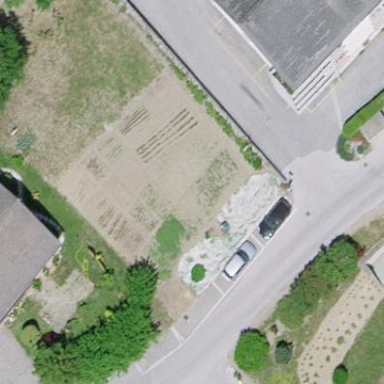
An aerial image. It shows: Garden that is leisure land.